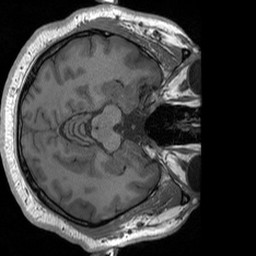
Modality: T1w
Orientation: axial
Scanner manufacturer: siemens
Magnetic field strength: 3 T
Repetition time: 1.54 s
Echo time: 0.00234 s